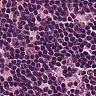
Metastatic tissue present: no